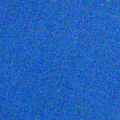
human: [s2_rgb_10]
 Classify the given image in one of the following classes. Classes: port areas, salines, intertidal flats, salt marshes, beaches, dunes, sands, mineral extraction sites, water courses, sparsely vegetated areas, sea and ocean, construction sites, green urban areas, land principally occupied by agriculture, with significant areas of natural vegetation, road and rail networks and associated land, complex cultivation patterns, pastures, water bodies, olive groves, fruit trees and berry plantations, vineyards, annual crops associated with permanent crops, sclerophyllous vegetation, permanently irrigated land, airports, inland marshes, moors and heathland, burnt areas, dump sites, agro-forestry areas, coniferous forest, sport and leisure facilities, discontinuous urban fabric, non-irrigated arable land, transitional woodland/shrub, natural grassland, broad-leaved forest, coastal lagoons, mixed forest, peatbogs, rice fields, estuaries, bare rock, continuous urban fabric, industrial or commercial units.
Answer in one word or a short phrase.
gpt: sea and ocean